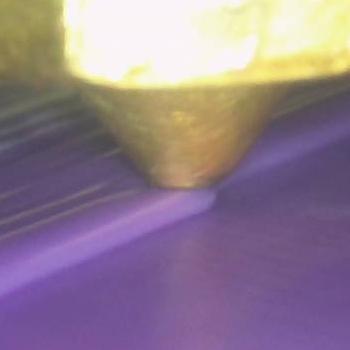
Flow rate: 265%